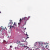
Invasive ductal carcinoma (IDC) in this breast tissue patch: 0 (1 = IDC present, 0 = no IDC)